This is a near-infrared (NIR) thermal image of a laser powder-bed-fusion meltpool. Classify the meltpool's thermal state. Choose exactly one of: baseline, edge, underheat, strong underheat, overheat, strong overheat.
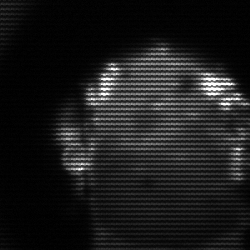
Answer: baseline